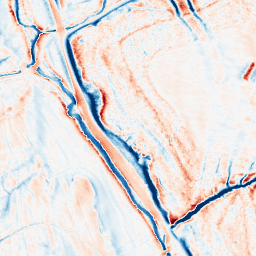
Category: classical
Decomposition family: gaussian_anisotropic
Decomposition parameters: sigma_x: 5
sigma_y: 2
Upsampling method: regularized
Upsampling parameters: scale: 4
lambda_reg: 0.001
Upsampling scale: 4